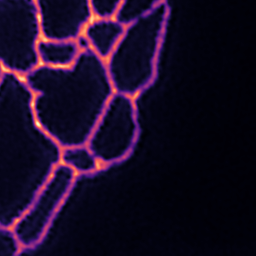
Label: Super-resolution ER image